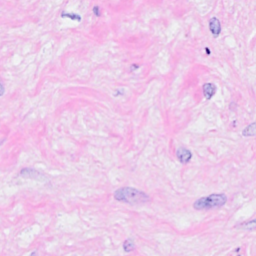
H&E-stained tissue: Breast